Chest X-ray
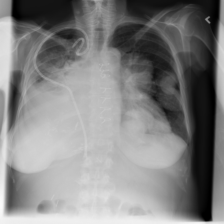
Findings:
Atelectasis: negative
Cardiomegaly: negative
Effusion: positive
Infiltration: positive
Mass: positive
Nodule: negative
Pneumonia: negative
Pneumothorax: negative
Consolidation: negative
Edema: negative
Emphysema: negative
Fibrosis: negative
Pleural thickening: negative
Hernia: negative